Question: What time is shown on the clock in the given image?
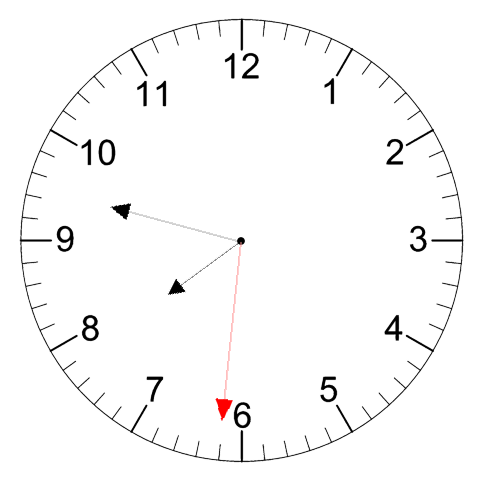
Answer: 07:47:31